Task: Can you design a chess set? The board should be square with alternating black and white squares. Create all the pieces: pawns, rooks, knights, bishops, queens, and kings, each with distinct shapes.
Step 188:
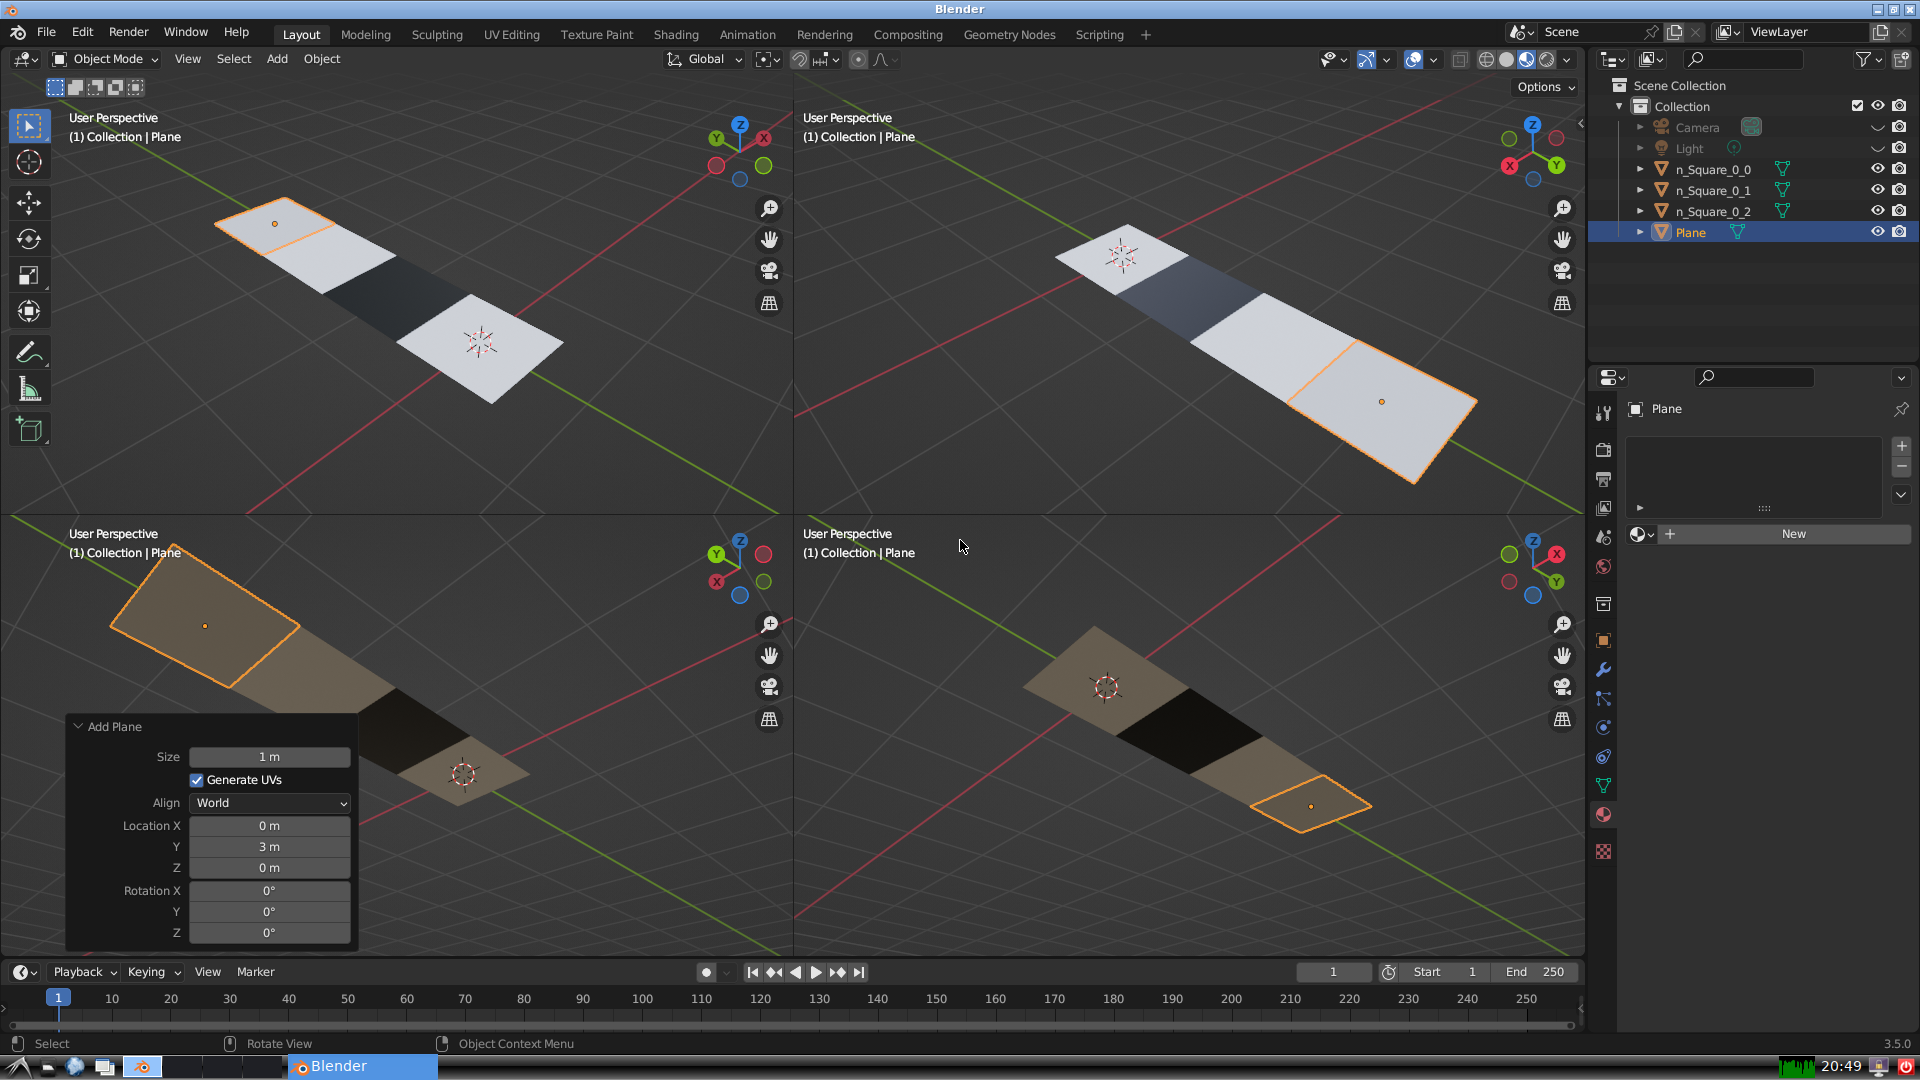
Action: {"key_press": ['Ctrl, Home']}